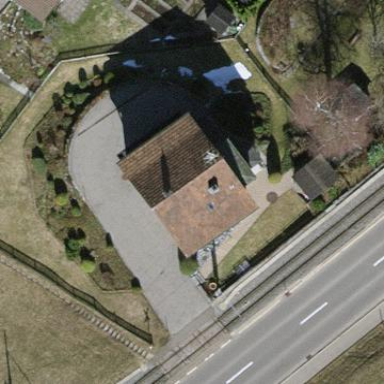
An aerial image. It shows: Simple house.